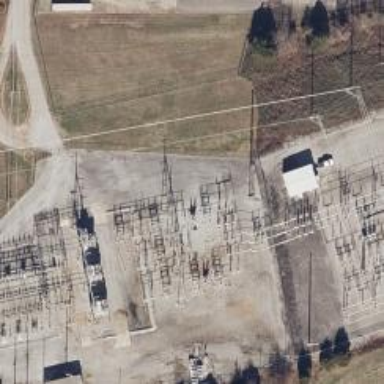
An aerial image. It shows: Switch used for power control.